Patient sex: M
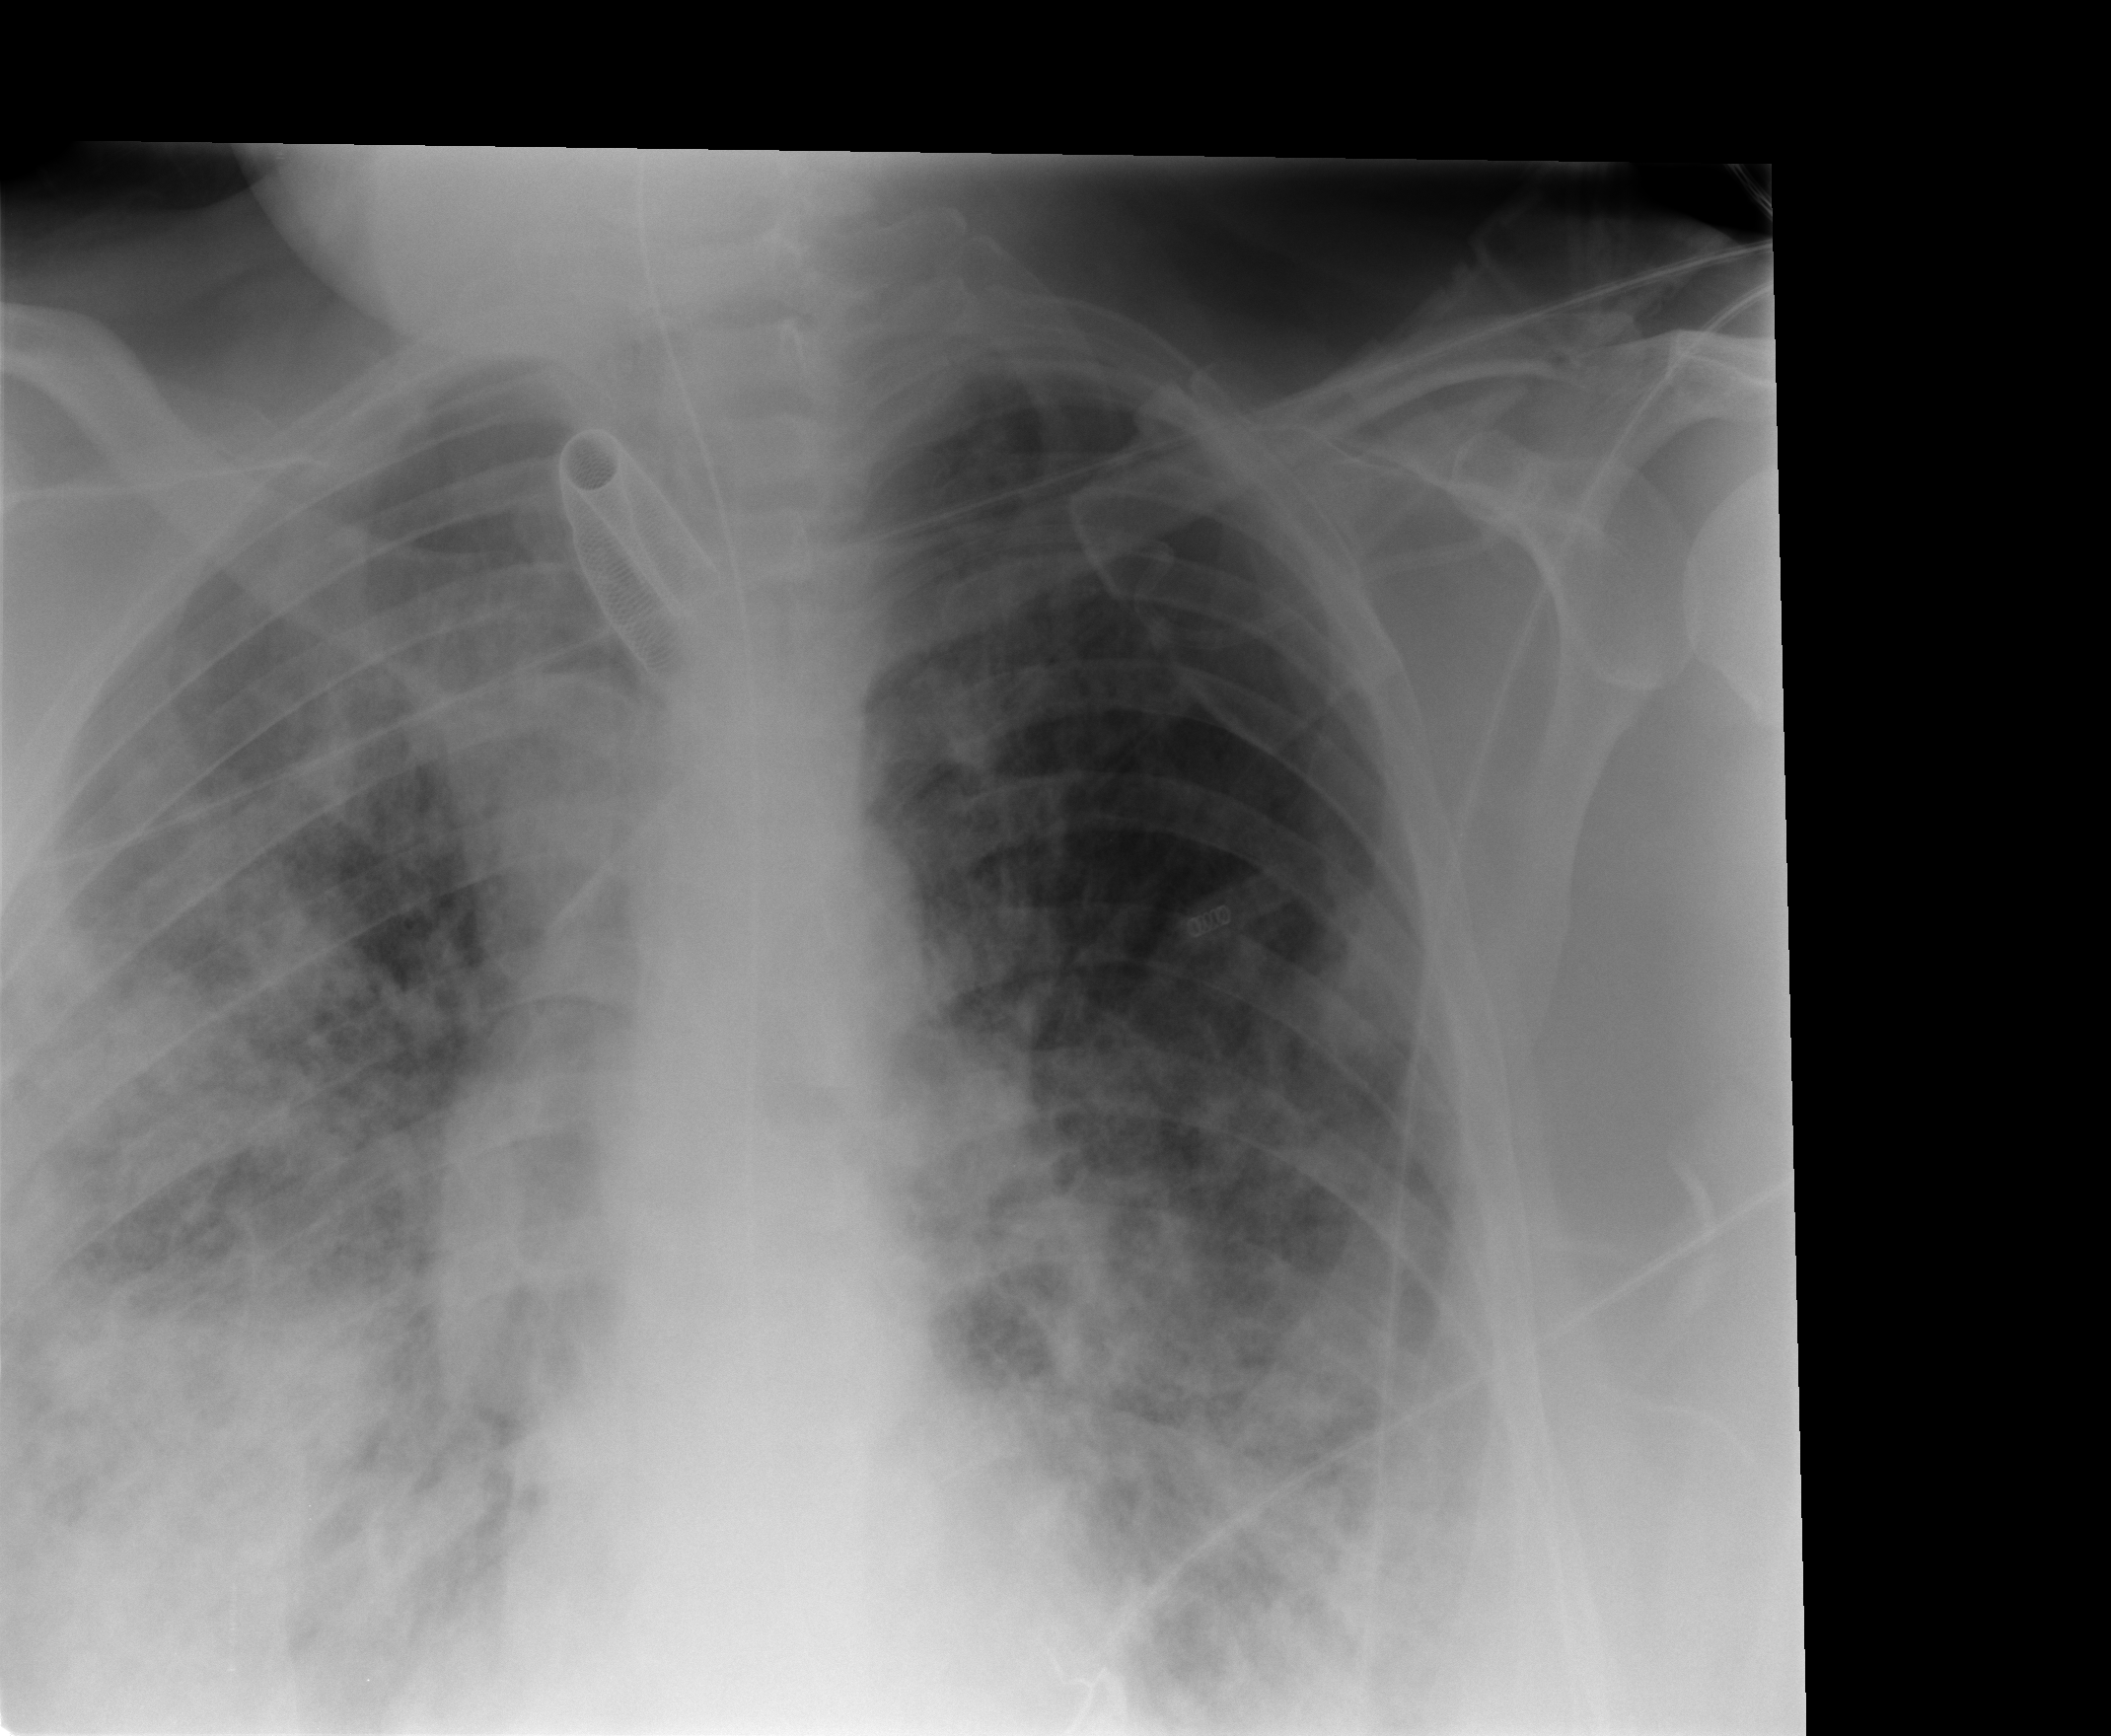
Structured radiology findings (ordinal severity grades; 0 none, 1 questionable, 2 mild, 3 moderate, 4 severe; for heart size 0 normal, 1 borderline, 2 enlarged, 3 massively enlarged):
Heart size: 0
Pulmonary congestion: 2
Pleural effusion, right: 2
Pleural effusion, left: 2
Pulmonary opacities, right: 3
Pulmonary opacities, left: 3
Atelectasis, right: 4
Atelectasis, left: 3